Field crop: maize
Growth stage: 2
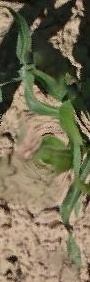
Species: maize